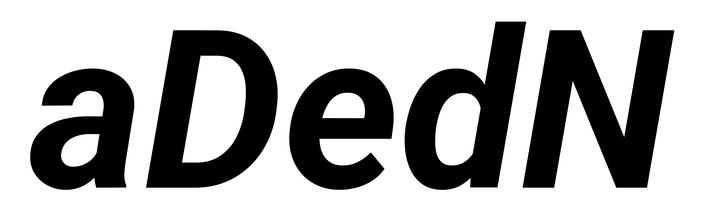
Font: Roboto-Italic_Bold_Italic